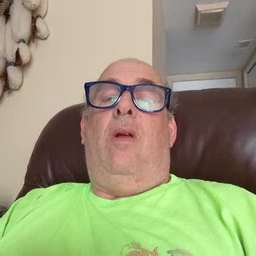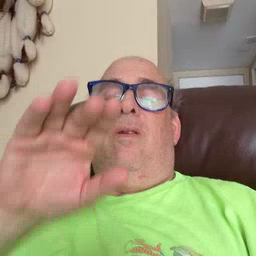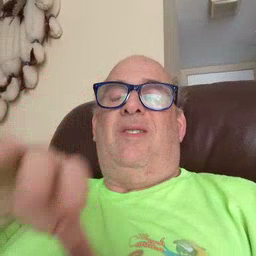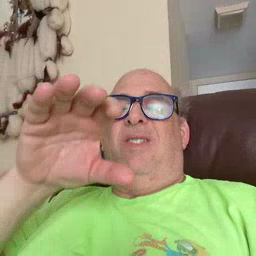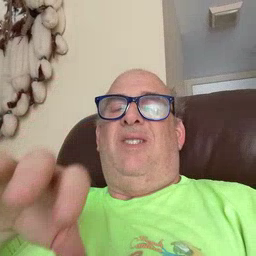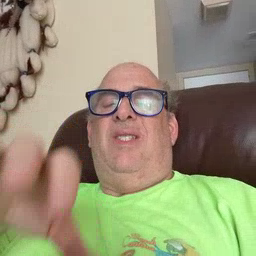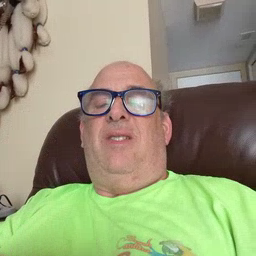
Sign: alligator